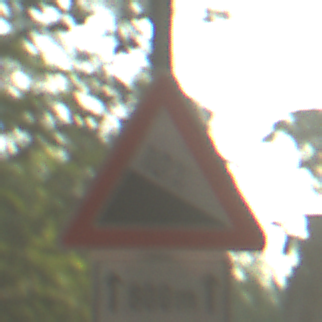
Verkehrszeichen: Gefaelle10
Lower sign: LaengeEinerStrecke1
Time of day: SunriseSunset
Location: Outdoor (Suburban)
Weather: Clear
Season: NotSpecified
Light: Natural